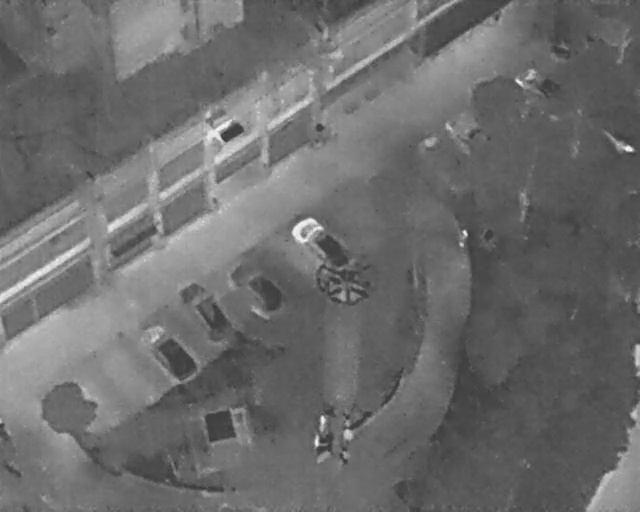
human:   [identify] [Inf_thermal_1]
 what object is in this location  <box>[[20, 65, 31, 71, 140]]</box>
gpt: <ref>1 medium car at the left</ref>